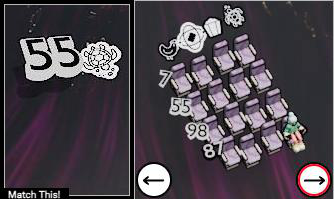
Task: seats
Answer: no